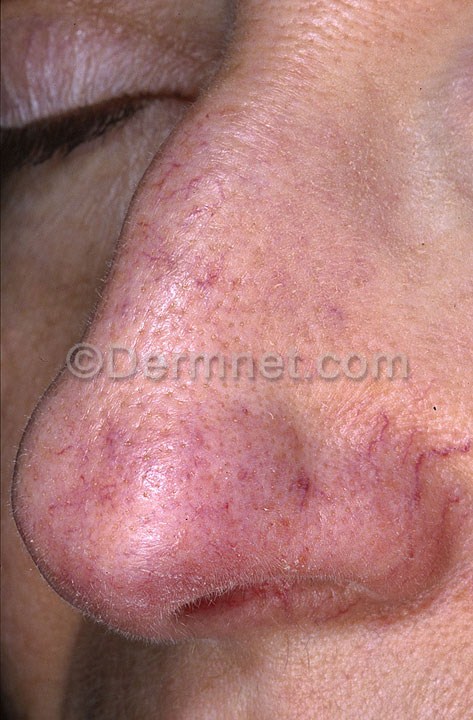
Disease: Acne and Rosacea Photos